Question: # Part One
I want to .htaccess redirect all HTML files to the home page. I looked at this guy's question (<URL>, and wrote this code:
'''
RewriteCond %{HTTP_HOST} ^pandamonia.us$ [OR]
RewriteCond %{HTTP_HOST} ^www.pandamonia.us$
RewriteRule .*\.html$ "http\:\/\/pandamonia\.us\/" [L]
'''
but the problem is that it also redirects the homepage to itself, causing the universe to end.

So my question, is how can I redirect every HTML page that is the homepage to the homepage.
##
# Part Two
<URL>
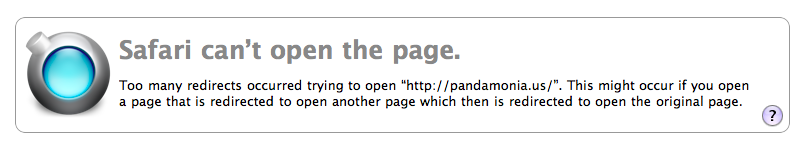
Answer: Try changing '.*' to '.+' in the regexp, that should mean 'at least one character' instead of zero or more characters, so the empty string should be avoided.
Wait. The initial '/' is included. Try it like:
'''
RewriteRule /.+\.html$ "http\:\/\/pandamonia\.us\/" [L]
'''